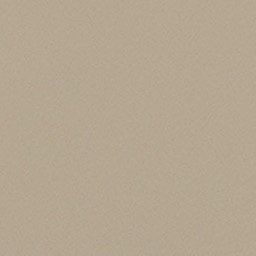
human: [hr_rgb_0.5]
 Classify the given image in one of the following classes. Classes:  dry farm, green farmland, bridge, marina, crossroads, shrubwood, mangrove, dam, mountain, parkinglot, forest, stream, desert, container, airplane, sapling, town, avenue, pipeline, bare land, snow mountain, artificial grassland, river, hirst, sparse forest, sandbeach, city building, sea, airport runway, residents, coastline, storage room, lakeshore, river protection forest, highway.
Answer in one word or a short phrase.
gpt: desert